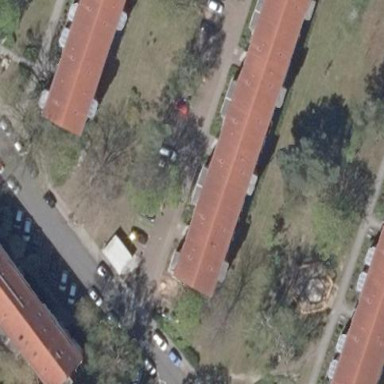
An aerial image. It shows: Gabled apartments building with red roof made of roof tiles.